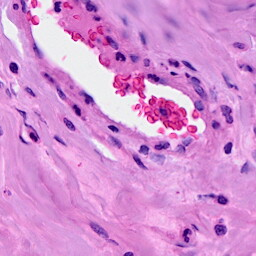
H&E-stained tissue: Breast